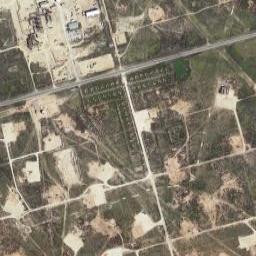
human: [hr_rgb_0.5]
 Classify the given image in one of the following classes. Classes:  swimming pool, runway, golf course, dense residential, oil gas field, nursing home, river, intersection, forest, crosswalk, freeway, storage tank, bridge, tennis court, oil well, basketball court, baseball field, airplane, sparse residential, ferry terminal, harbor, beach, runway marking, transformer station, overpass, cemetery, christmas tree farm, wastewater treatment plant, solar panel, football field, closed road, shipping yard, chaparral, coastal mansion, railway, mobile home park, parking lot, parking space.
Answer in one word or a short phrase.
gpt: oil gas field